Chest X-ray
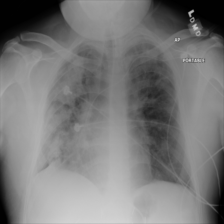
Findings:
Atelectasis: negative
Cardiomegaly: negative
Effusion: negative
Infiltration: positive
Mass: negative
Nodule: negative
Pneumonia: negative
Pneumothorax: negative
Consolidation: negative
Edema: negative
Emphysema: negative
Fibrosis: negative
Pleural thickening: negative
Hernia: negative